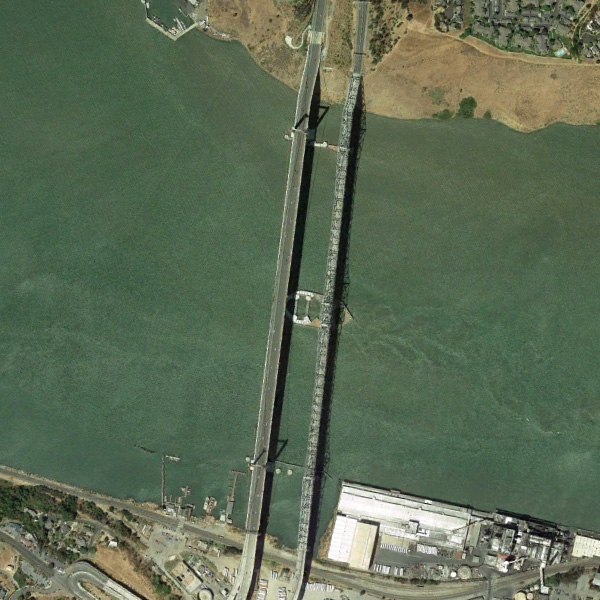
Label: Bridge